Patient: sex F, age 80
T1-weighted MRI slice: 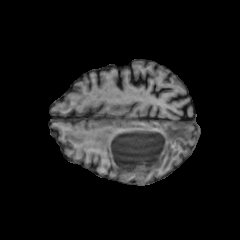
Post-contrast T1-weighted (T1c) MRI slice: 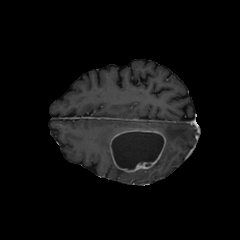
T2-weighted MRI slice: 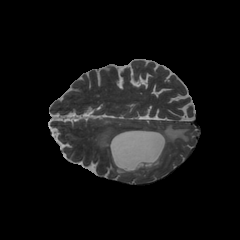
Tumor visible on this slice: yes
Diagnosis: Glioblastoma, IDH-wildtype
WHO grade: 4